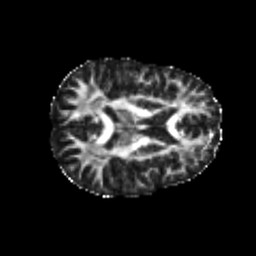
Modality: FA
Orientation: axial
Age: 26
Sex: female
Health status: healthy
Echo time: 0.074 s